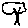
Label: tree